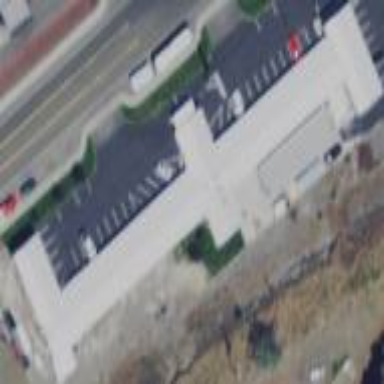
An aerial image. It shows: Motel building.